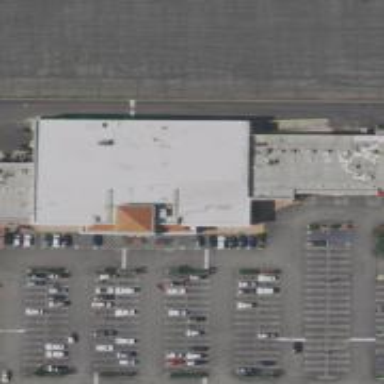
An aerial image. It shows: Supermarket.